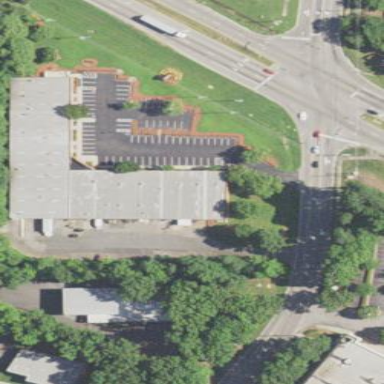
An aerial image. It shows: Commercial building.